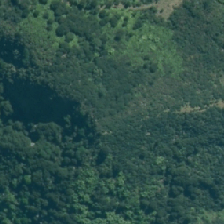
Land cover: grose_broom